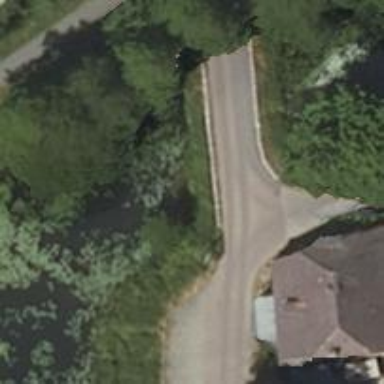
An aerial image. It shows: Residential road with bridge.